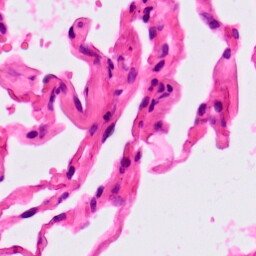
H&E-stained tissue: Lung